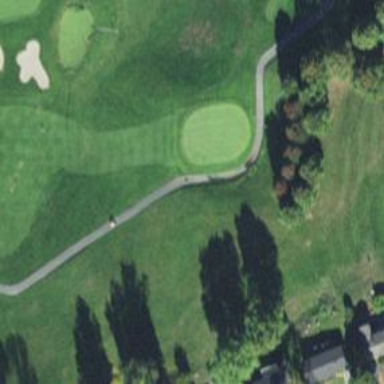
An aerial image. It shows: Golf hole.